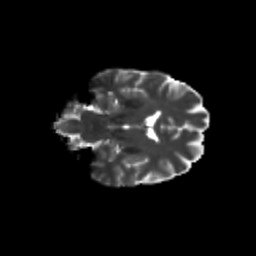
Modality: T2w
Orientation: coronal
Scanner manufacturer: siemens
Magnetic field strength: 3 T
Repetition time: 9.2 s
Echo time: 0.084 s